Question: I have developing one app with Notification widget. but having issue with APP Groups (which is in app Targets --> capabilities). how to add entitlements in it.? having issue when add App Groups.
I have checked many links for notification widget. but not getting proper guidance & having some queries. Anyone have its proper doc or example?
Appreciate your help.
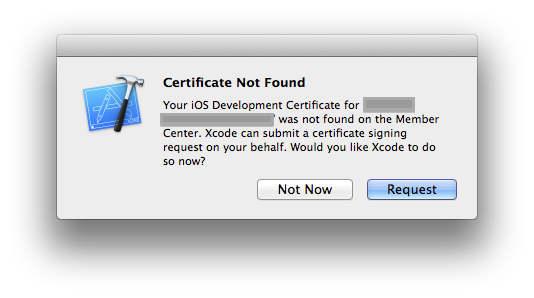
Answer: You want to search for "Today widget". The official documentation is <URL>
If you add App Groups in Xcode the entitlements file should be automatically added.